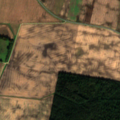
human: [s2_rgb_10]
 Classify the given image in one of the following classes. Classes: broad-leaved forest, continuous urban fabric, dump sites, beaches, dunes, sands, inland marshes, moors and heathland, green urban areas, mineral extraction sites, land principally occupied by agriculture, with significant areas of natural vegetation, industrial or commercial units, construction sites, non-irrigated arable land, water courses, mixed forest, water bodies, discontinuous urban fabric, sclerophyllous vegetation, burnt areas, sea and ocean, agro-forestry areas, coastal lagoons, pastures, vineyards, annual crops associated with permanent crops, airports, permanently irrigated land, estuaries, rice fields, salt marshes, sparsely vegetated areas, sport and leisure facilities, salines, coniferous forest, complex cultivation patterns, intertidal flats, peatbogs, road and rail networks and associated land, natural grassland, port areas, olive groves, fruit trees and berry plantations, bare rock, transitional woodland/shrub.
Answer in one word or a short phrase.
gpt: non-irrigated arable land, mixed forest